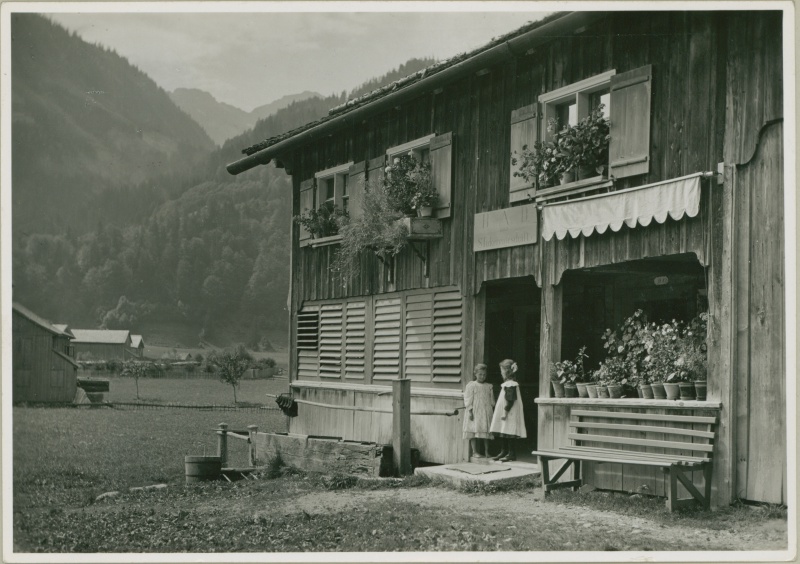
Institution: Österreichisches Museum für Volkskunde Wien
Schlagwörter: berg, himmel, wasser, weiß, bäume, landschaft, mädchen, blumen, fenster, holz, kleider, schwarz, tür, gebäude, haus, weg, wiese, alt, feld, häuser, hügel, morgen, natur, weide, hütte, land, kind, pflanze, pflanzen, tal, wald, alltag, bauern, brunnen, fensterläden, kinder, pferd, krug, kindheit, kübel, schürze, berge, gebirge, dorf, alm, bauernhof, herbst, idylle, läden, bank, spielen, bauer, foto, fotografie, blumentöpfe, eingang, blumenkästen, veranda, wohnhaus, alpen, idyll, wälder, schwarz weiß, kittel, jalousie, fass, schwester, österreich, mittelalter, bauernhaus, holzbank, trog, tränke, eimer, sitzbank, holzhaus, wirtshaus, markise, freundinnen, schwrzweiß, rolläden, früher, blumenkörbe, freundin, wassertrog, waschhaus, plaudern, markiese, lamellen, rollläden, entspannen, walöd, kleine mädchen, allein sein, kinder vor dem holzhaus